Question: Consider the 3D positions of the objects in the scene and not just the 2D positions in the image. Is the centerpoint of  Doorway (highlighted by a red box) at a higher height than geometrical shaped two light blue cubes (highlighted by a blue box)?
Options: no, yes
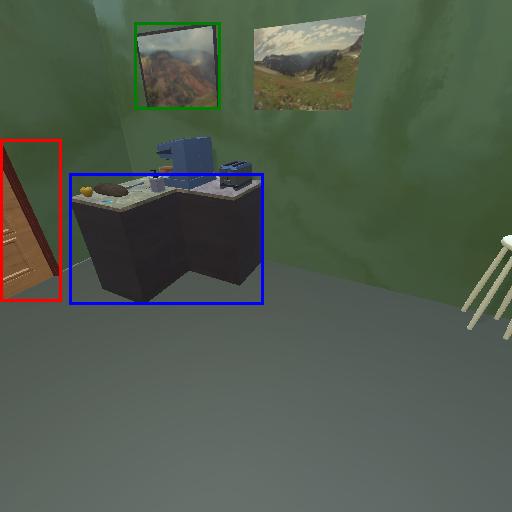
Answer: no